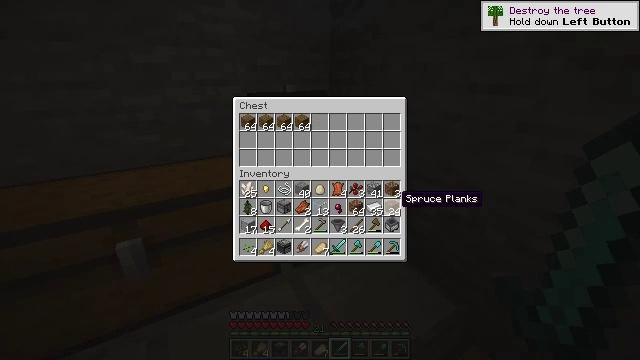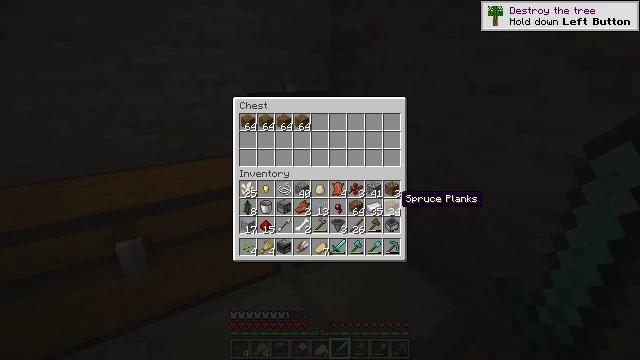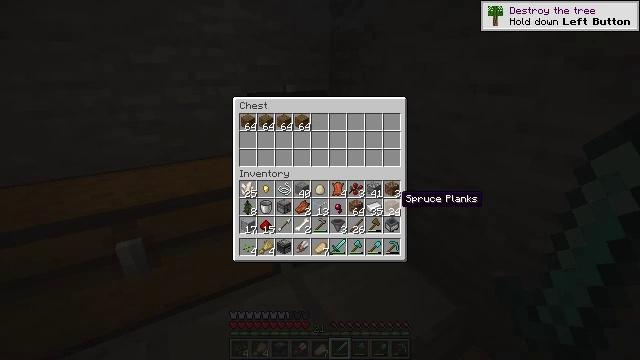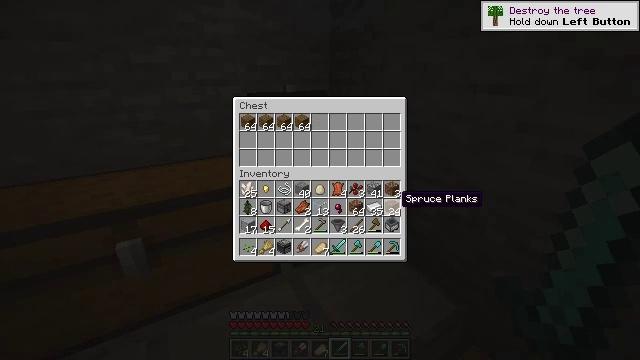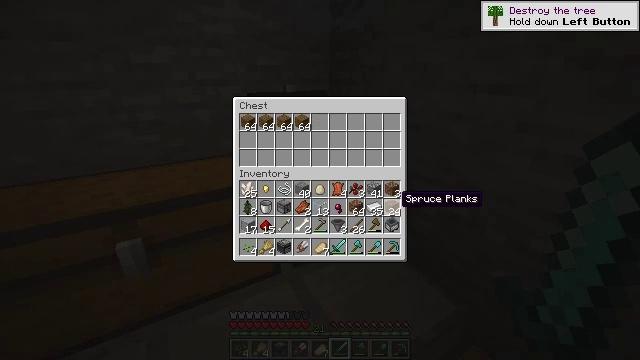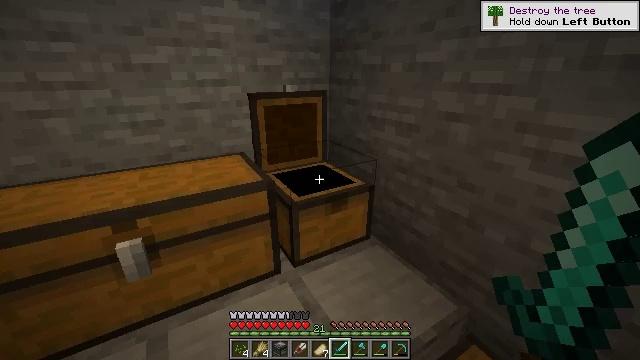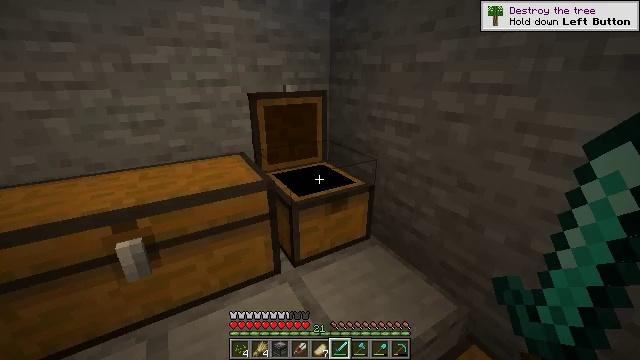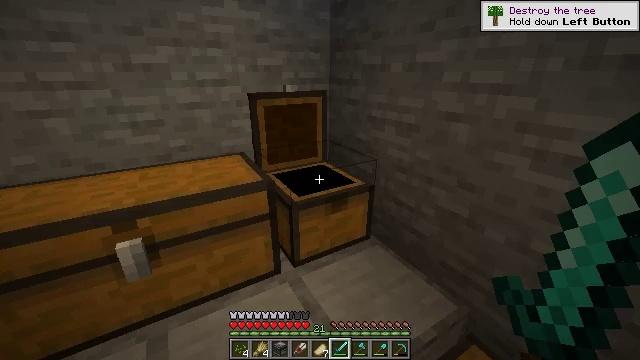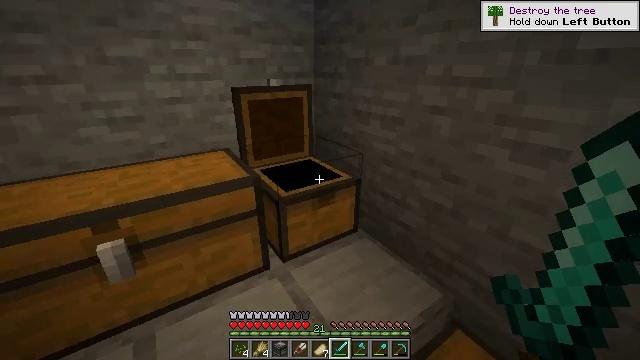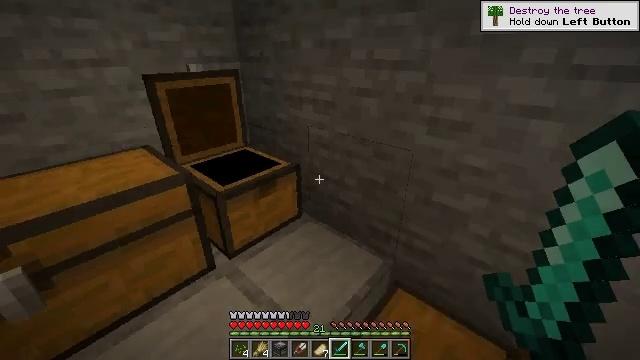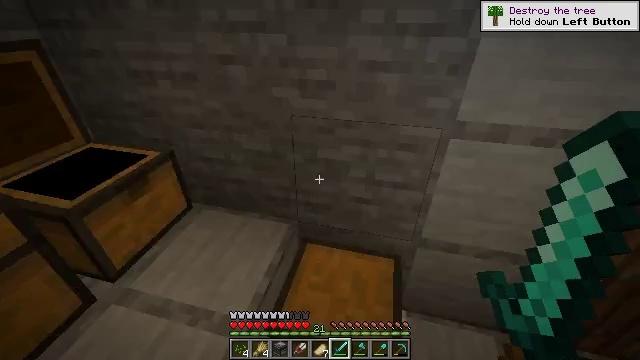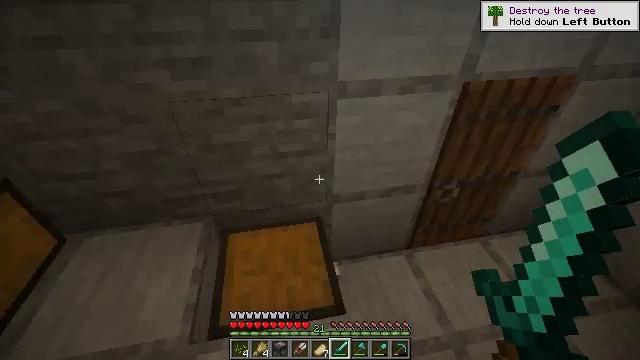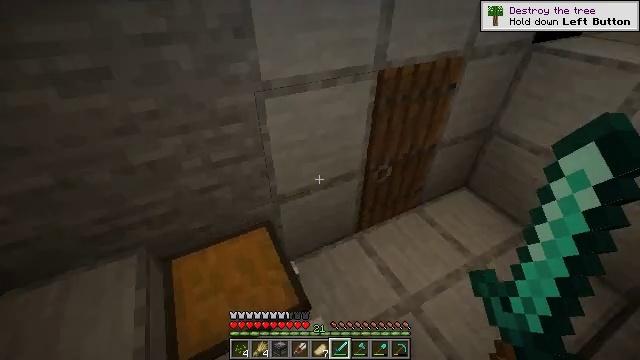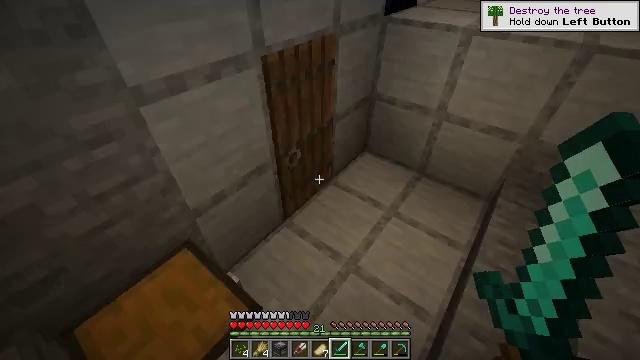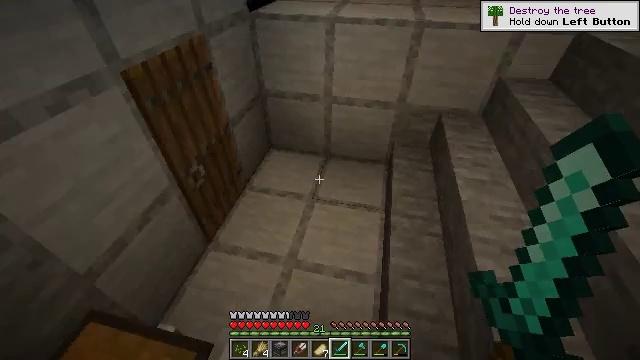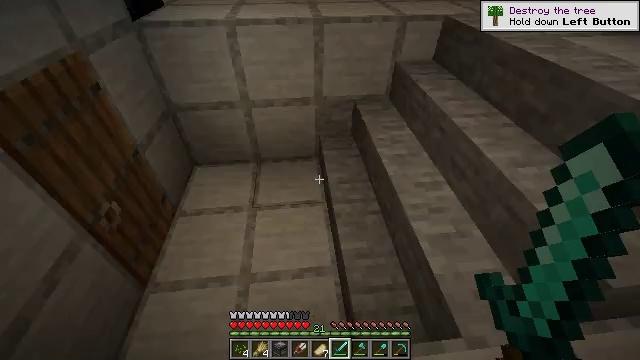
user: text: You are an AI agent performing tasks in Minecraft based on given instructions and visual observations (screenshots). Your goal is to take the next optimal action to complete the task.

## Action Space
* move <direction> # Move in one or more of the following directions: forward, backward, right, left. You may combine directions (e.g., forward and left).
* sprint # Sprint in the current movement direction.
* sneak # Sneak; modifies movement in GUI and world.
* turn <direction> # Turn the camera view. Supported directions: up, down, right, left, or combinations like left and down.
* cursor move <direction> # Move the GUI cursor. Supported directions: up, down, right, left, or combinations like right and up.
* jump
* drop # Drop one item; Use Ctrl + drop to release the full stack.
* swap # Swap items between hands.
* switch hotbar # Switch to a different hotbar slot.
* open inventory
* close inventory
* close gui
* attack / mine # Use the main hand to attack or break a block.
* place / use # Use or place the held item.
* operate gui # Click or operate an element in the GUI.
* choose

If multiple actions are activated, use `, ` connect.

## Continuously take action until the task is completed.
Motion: motion action
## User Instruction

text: Drop a stone hoe.
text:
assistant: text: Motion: no_op
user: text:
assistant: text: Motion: no_op
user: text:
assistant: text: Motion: no_op
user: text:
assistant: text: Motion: no_op
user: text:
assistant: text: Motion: no_op
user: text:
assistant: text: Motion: no_op
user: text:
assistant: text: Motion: no_op
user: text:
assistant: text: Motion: turn right and down
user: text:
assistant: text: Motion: turn right and down
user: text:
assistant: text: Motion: turn right and down
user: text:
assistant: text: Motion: turn right and down
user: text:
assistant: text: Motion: turn right
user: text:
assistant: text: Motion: turn right and down
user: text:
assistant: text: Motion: turn right
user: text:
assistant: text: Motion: turn right
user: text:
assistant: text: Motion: turn right
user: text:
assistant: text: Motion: turn right
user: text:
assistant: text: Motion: move forward, turn right and up
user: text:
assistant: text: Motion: move forward and move right, turn right and up
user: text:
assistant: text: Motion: move forward and move right
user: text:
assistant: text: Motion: move forward and move right
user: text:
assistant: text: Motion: move forward and move right
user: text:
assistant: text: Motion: move forward and move right, turn left and up
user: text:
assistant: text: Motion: move forward and move right, turn left, jump
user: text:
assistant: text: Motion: move forward and move right, turn left, jump
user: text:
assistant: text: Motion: move forward and move right, turn left and up, jump
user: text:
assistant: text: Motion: move forward and move right, turn left, jump
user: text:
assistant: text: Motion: move forward, turn left and up, jump
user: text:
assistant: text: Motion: move forward, turn left and up, jump
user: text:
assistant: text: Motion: move forward, turn left, jump